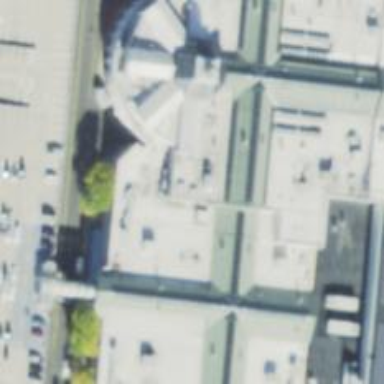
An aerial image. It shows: Cinema.